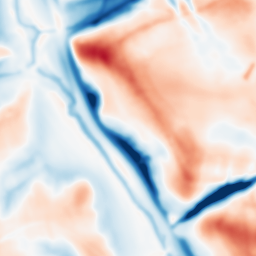
Category: multiscale
Decomposition family: dog_multiscale
Decomposition parameters: sigma_ratio: 2
n_scales: 3
base_sigma: 2
Upsampling method: bicubic_16x
Upsampling parameters: scale: 16
Upsampling scale: 16